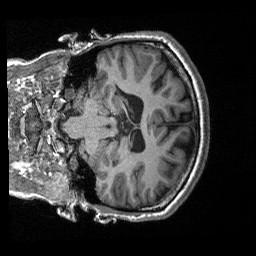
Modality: T1w
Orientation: coronal
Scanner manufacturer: siemens
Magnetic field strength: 3 T
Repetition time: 2.3 s
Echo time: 0.00226 s